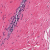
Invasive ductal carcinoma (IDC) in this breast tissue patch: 0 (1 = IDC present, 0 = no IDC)